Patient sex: M
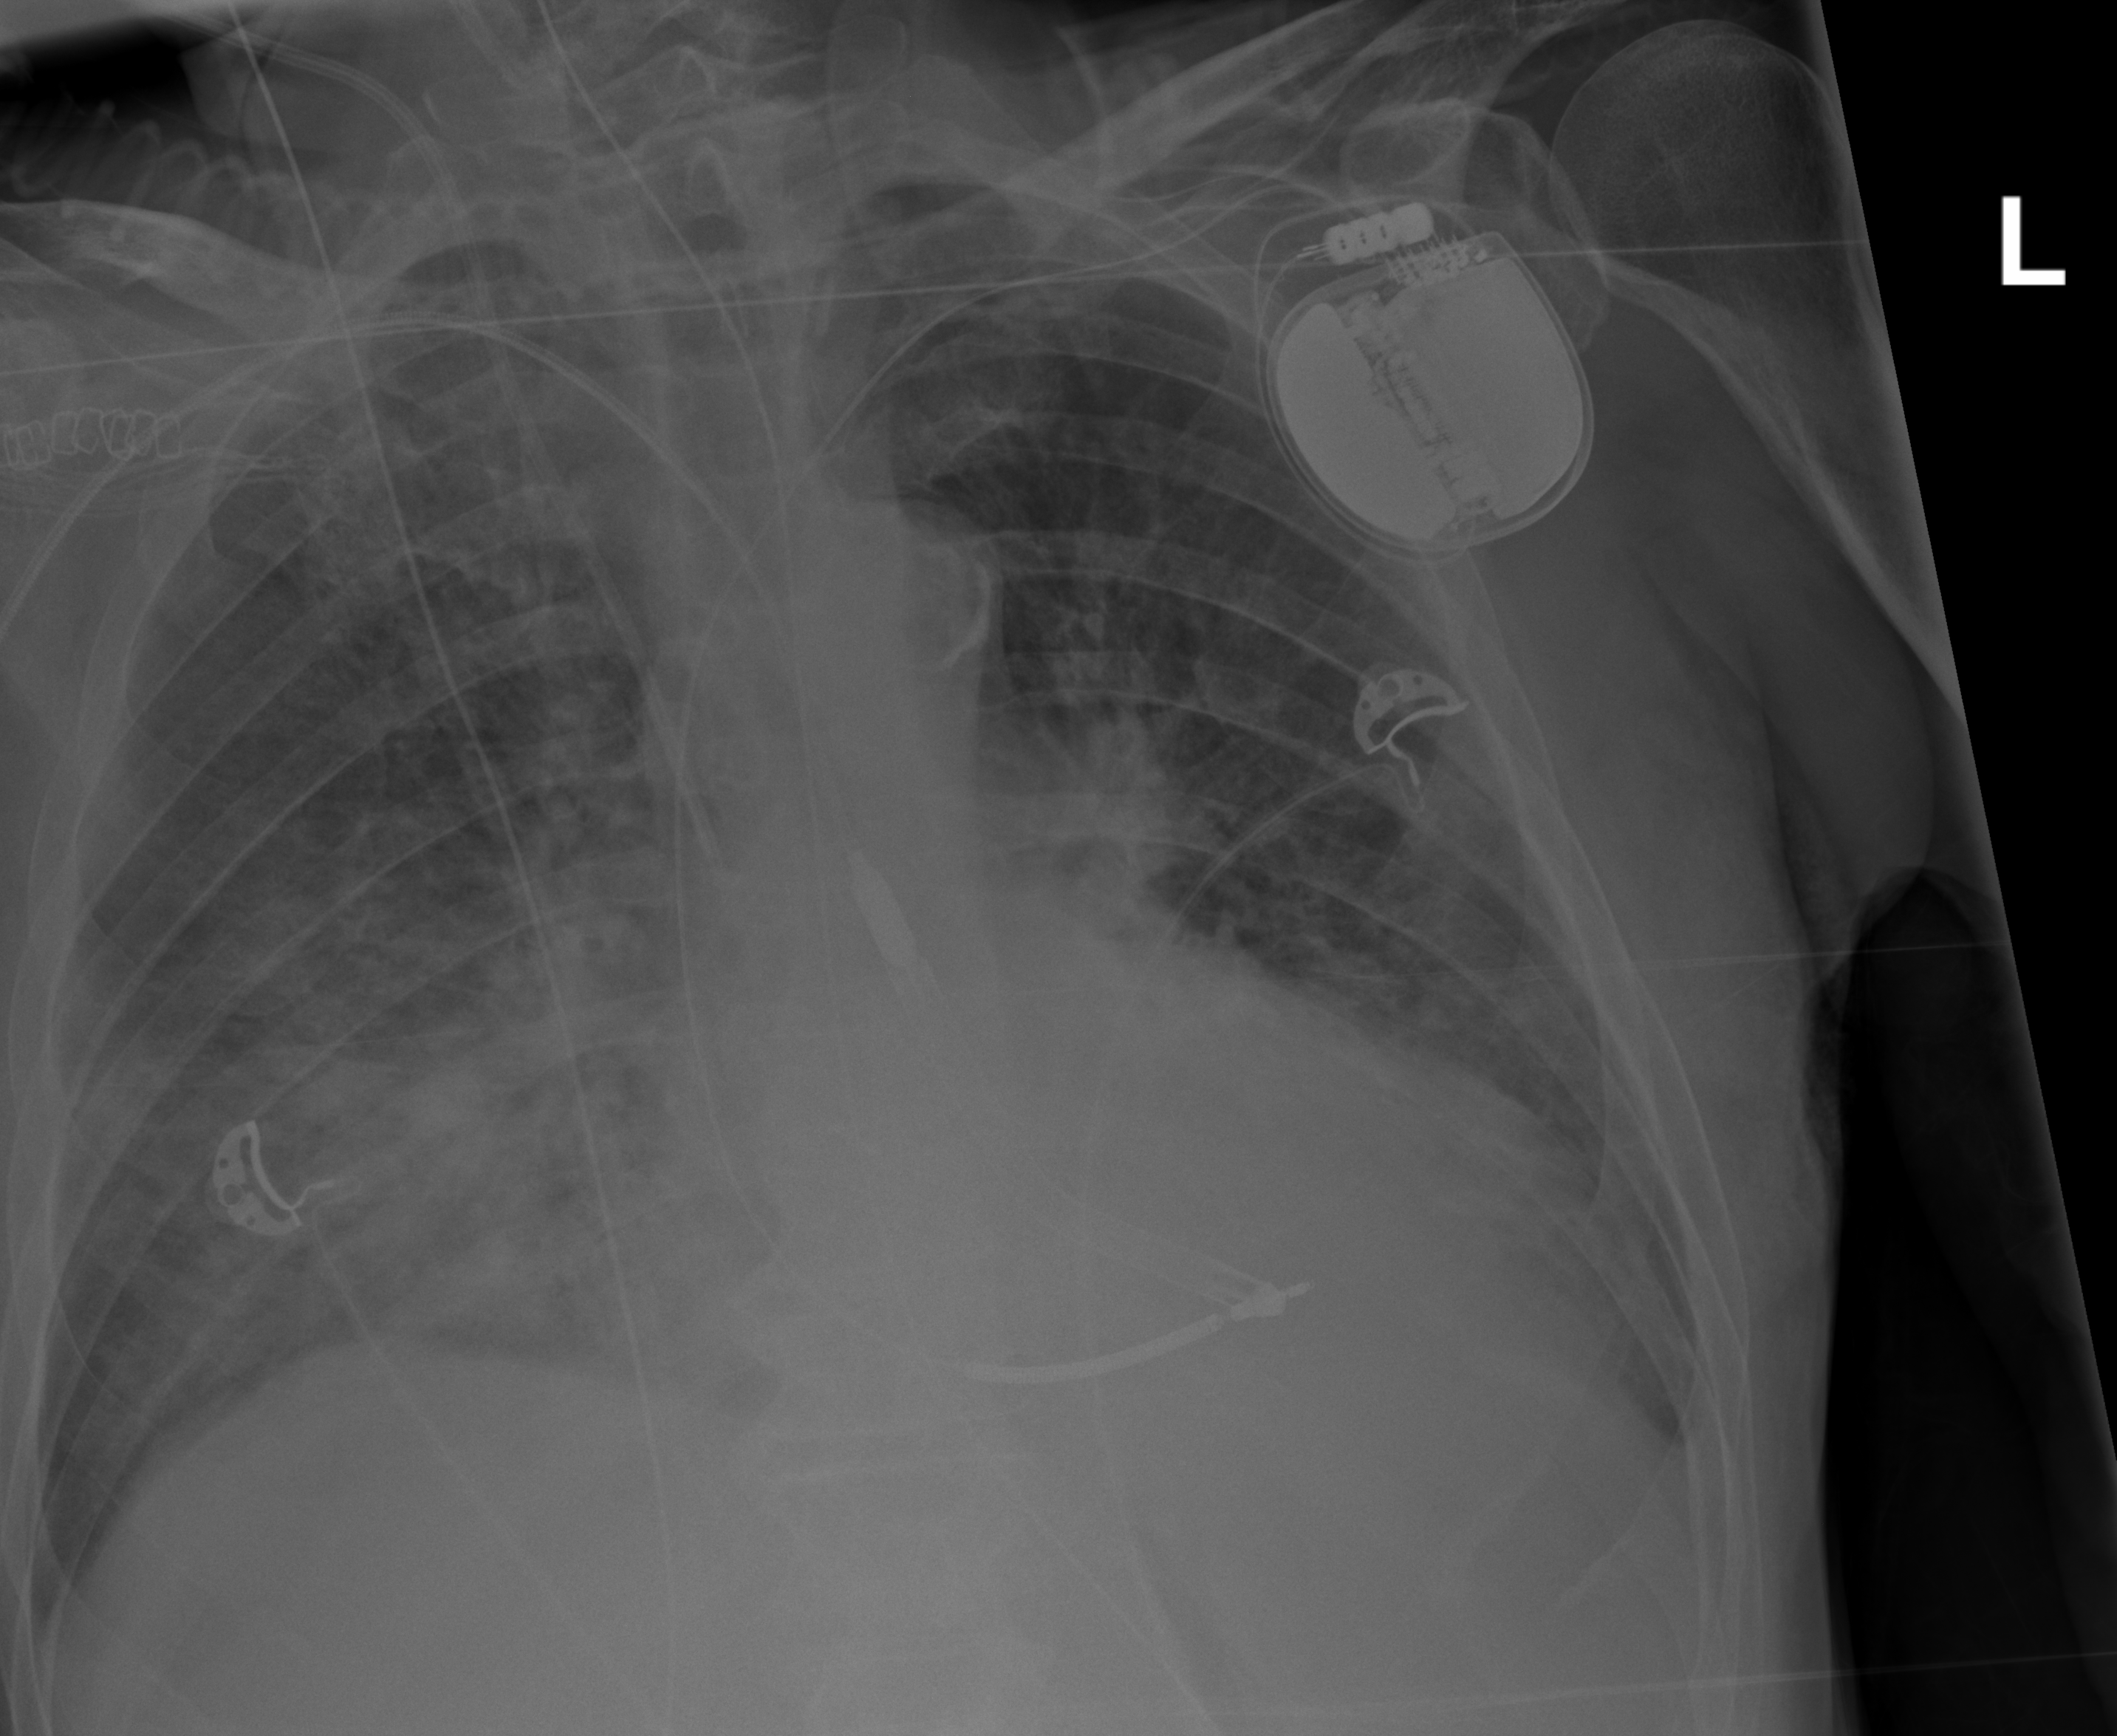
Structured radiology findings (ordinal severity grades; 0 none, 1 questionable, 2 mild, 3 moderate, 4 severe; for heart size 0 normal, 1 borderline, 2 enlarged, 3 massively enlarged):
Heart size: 0
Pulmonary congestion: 3
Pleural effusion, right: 0
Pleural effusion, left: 2
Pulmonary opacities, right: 3
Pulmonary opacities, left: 2
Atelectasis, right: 2
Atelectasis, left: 2